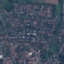
Label: Residential